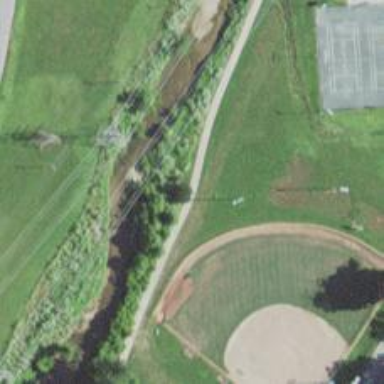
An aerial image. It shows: Asphalt path with excellent trail visibility.